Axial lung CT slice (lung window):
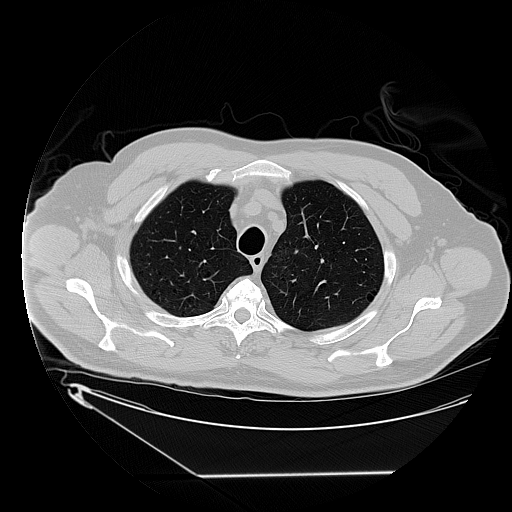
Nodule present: no